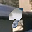
Label: 9